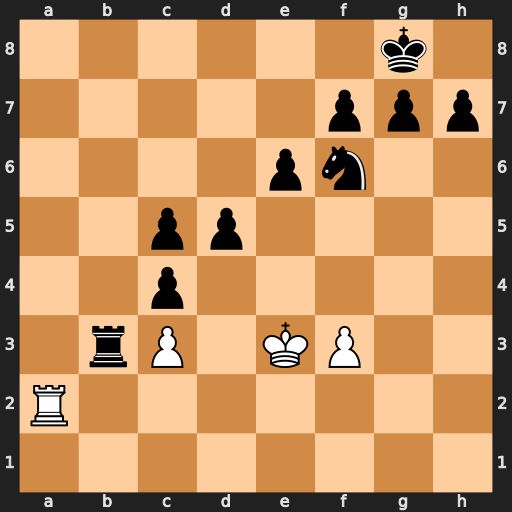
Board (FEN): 6k1/5ppp/4pn2/2pp4/2p5/1rP1KP2/R7/8
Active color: w
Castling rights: -
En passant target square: -
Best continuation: Ra8+ Rb8 Rxb8+ Ne8 Rxe8#